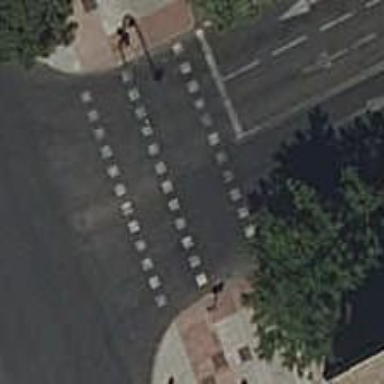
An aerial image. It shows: Road crossing with traffic signals.